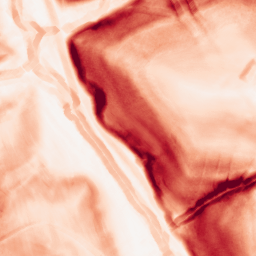
Category: morphological
Decomposition family: morphological_gradient
Decomposition parameters: size: 5
shape: diamond
Upsampling method: cubic_catmull_rom
Upsampling parameters: scale: 2
Upsampling scale: 2